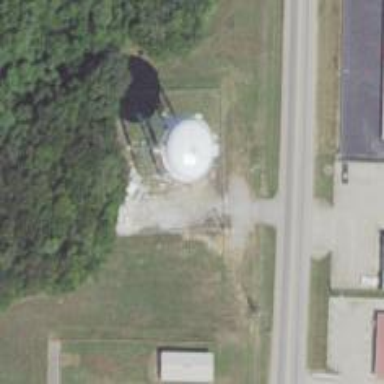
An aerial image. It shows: Water tower that is man-made.